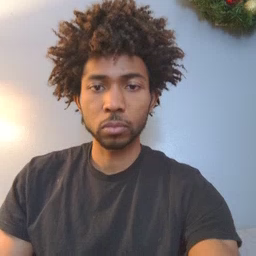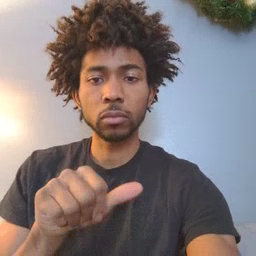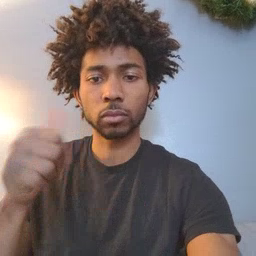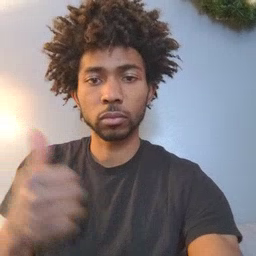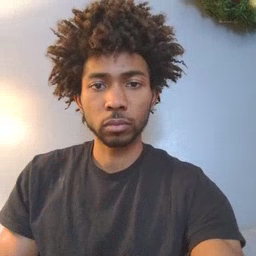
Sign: another